Question: I have created a new project in eclipse with the navigation drawer and instead of the three lines icon on the top left of the screen I have the back arrow icon. I have found nothing on stack over flow which seems to help.
I have tried to change the 'setDisplayHomeAsUpEnabled' and 'setHomeButtonEnabled' but it does not help
here is a part of the code (by the way its the default code from eclipse)
any one have and idea?

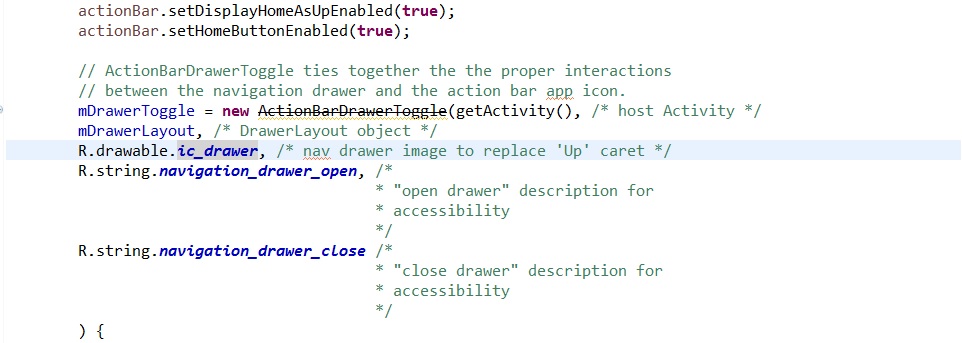
Answer: I believe you can try setting custom activity back button to Hamburger button.
Here is the code.
So you can change it programmatically easily by using homeAsUpIndicator() function that added in android API level 18 and upper.
'''
ActionBar().setHomeAsUpIndicator(R.drawable.ic_yourindicator);
'''
If you use support library
'''
getSupportActionBar().setHomeAsUpIndicator(R.drawable.ic_yourindicator);
'''